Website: walmart
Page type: billing-address
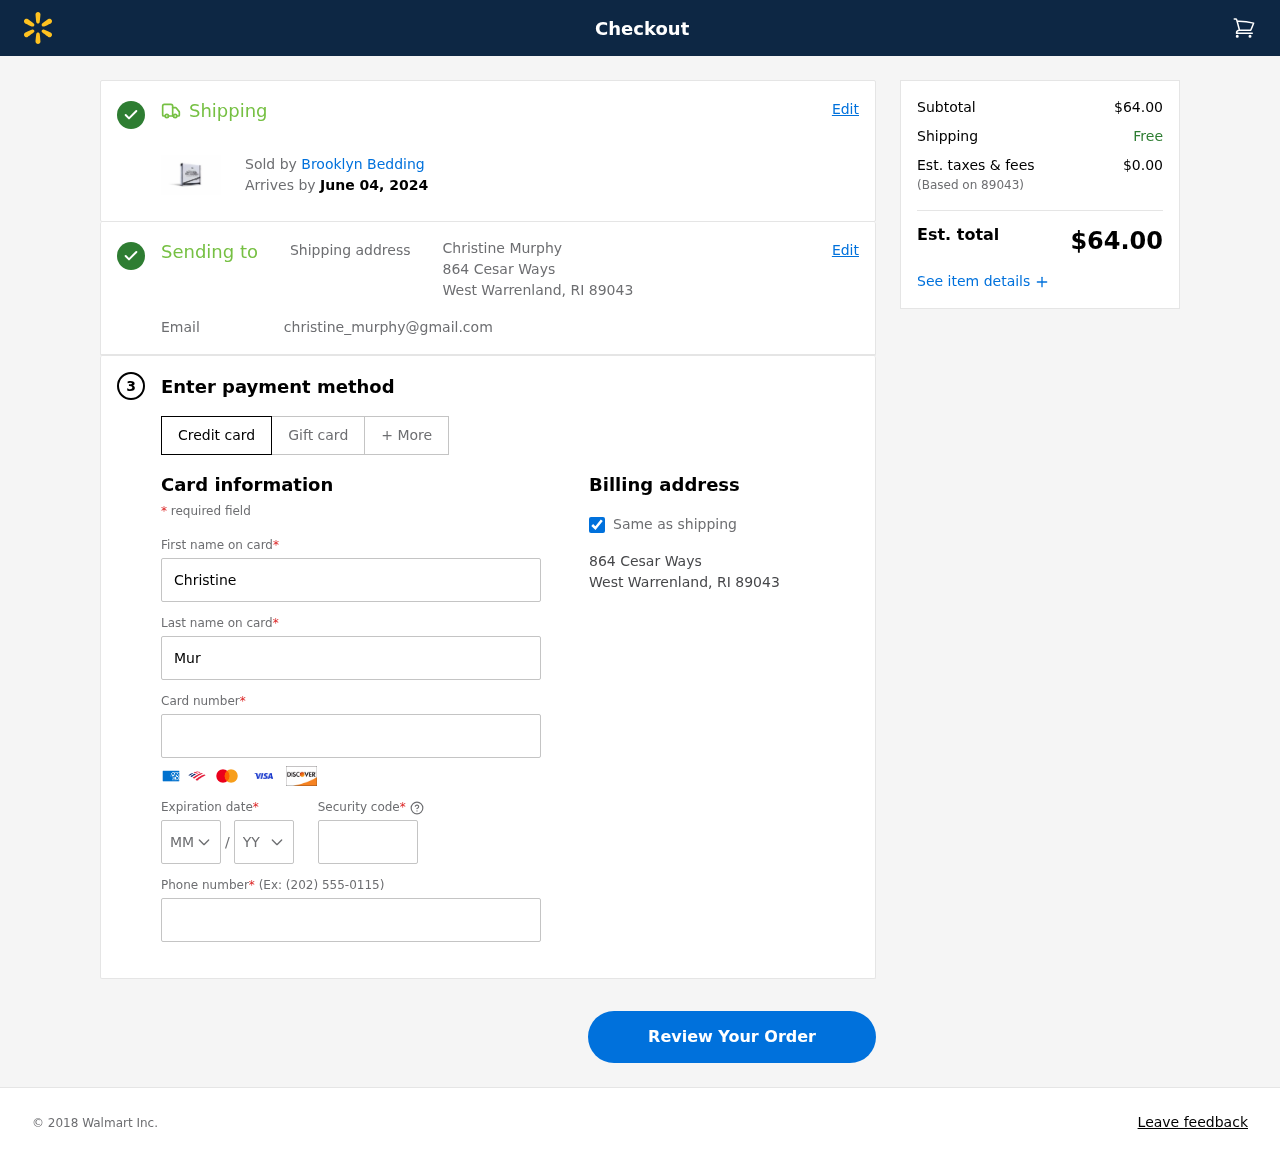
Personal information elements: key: PII_CARD_CVV
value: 857
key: PII_CARD_EXPIRY_MONTH
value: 08
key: PII_CARD_EXPIRY_YEAR
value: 26
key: PII_CARD_NUMBER
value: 6563 3785 8806 4994
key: PII_CITY_STATE_ZIP
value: West Warrenland, RI 89043
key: PII_EMAIL
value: christine_murphy@gmail.com
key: PII_FIRSTNAME
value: Christine
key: PII_FULLNAME
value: Christine Murphy
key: PII_LASTNAME
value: Murphy
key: PII_PHONE
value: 8452697216
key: PII_POSTCODE
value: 89043
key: PII_STREET
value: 864 Cesar Ways
Product elements: key: PRODUCT1_BRAND
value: Brooklyn Bedding
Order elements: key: ORDER_DELIVERY_DATE
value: June 04, 2024
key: ORDER_SUBTOTAL
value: $64.00
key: ORDER_TAX
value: $0.00
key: ORDER_TOTAL
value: $64.00